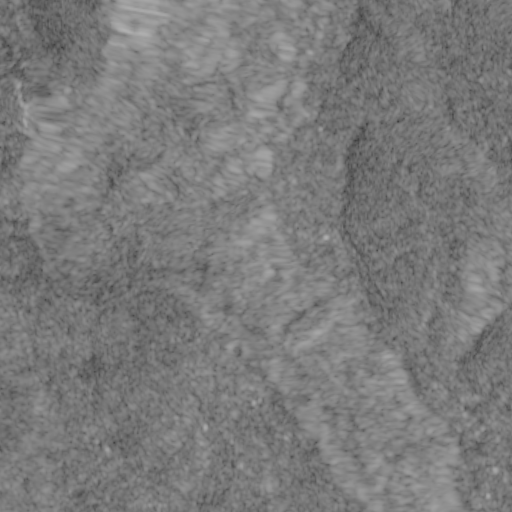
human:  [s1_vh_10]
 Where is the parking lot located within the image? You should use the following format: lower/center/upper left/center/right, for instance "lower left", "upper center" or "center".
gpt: The parking lot is located in the center left of the image.
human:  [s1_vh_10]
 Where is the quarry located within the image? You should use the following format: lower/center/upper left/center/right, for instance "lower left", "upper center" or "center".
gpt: The quarry is located in the upper left of the image.
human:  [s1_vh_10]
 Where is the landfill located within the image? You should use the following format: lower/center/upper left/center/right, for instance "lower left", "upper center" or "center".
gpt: There is no landfill in the image.

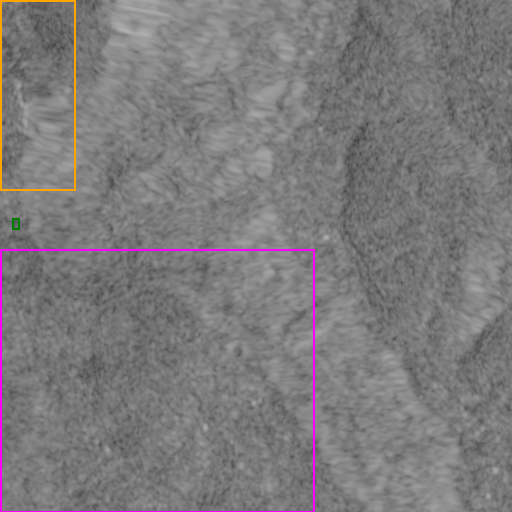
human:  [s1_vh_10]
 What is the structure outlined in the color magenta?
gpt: The structure outlined in magenta is a crop field.
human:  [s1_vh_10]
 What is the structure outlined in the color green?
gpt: The structure outlined in green is a parking lot.
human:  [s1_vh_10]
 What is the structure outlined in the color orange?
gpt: The structure outlined in orange is a quarry.
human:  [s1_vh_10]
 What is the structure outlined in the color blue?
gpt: There is no blue outline.